Interaction volume radius: 10 \u00c5
Interaction volume height: 20 \u00c5
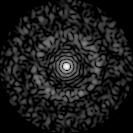
Disorder parameter: 0.8287